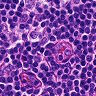
Metastatic tissue present: no